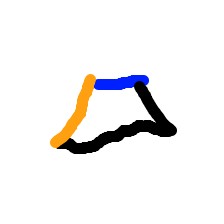
Shape: trapezoid